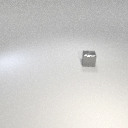
small gray metal cube